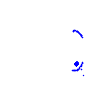
Particle: pion